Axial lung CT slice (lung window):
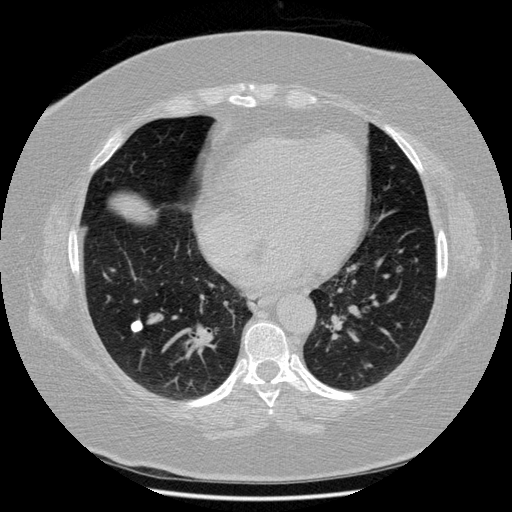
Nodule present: yes
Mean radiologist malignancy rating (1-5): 1